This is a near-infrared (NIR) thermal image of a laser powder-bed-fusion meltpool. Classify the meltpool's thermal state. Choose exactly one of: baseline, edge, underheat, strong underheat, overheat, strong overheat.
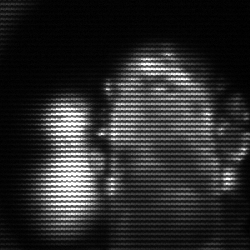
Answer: strong underheat